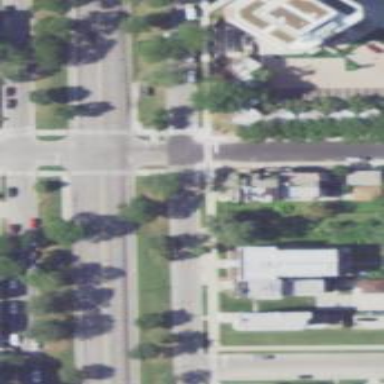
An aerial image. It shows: Footway that serves as traffic island.